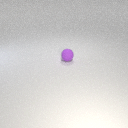
small purple rubber sphere